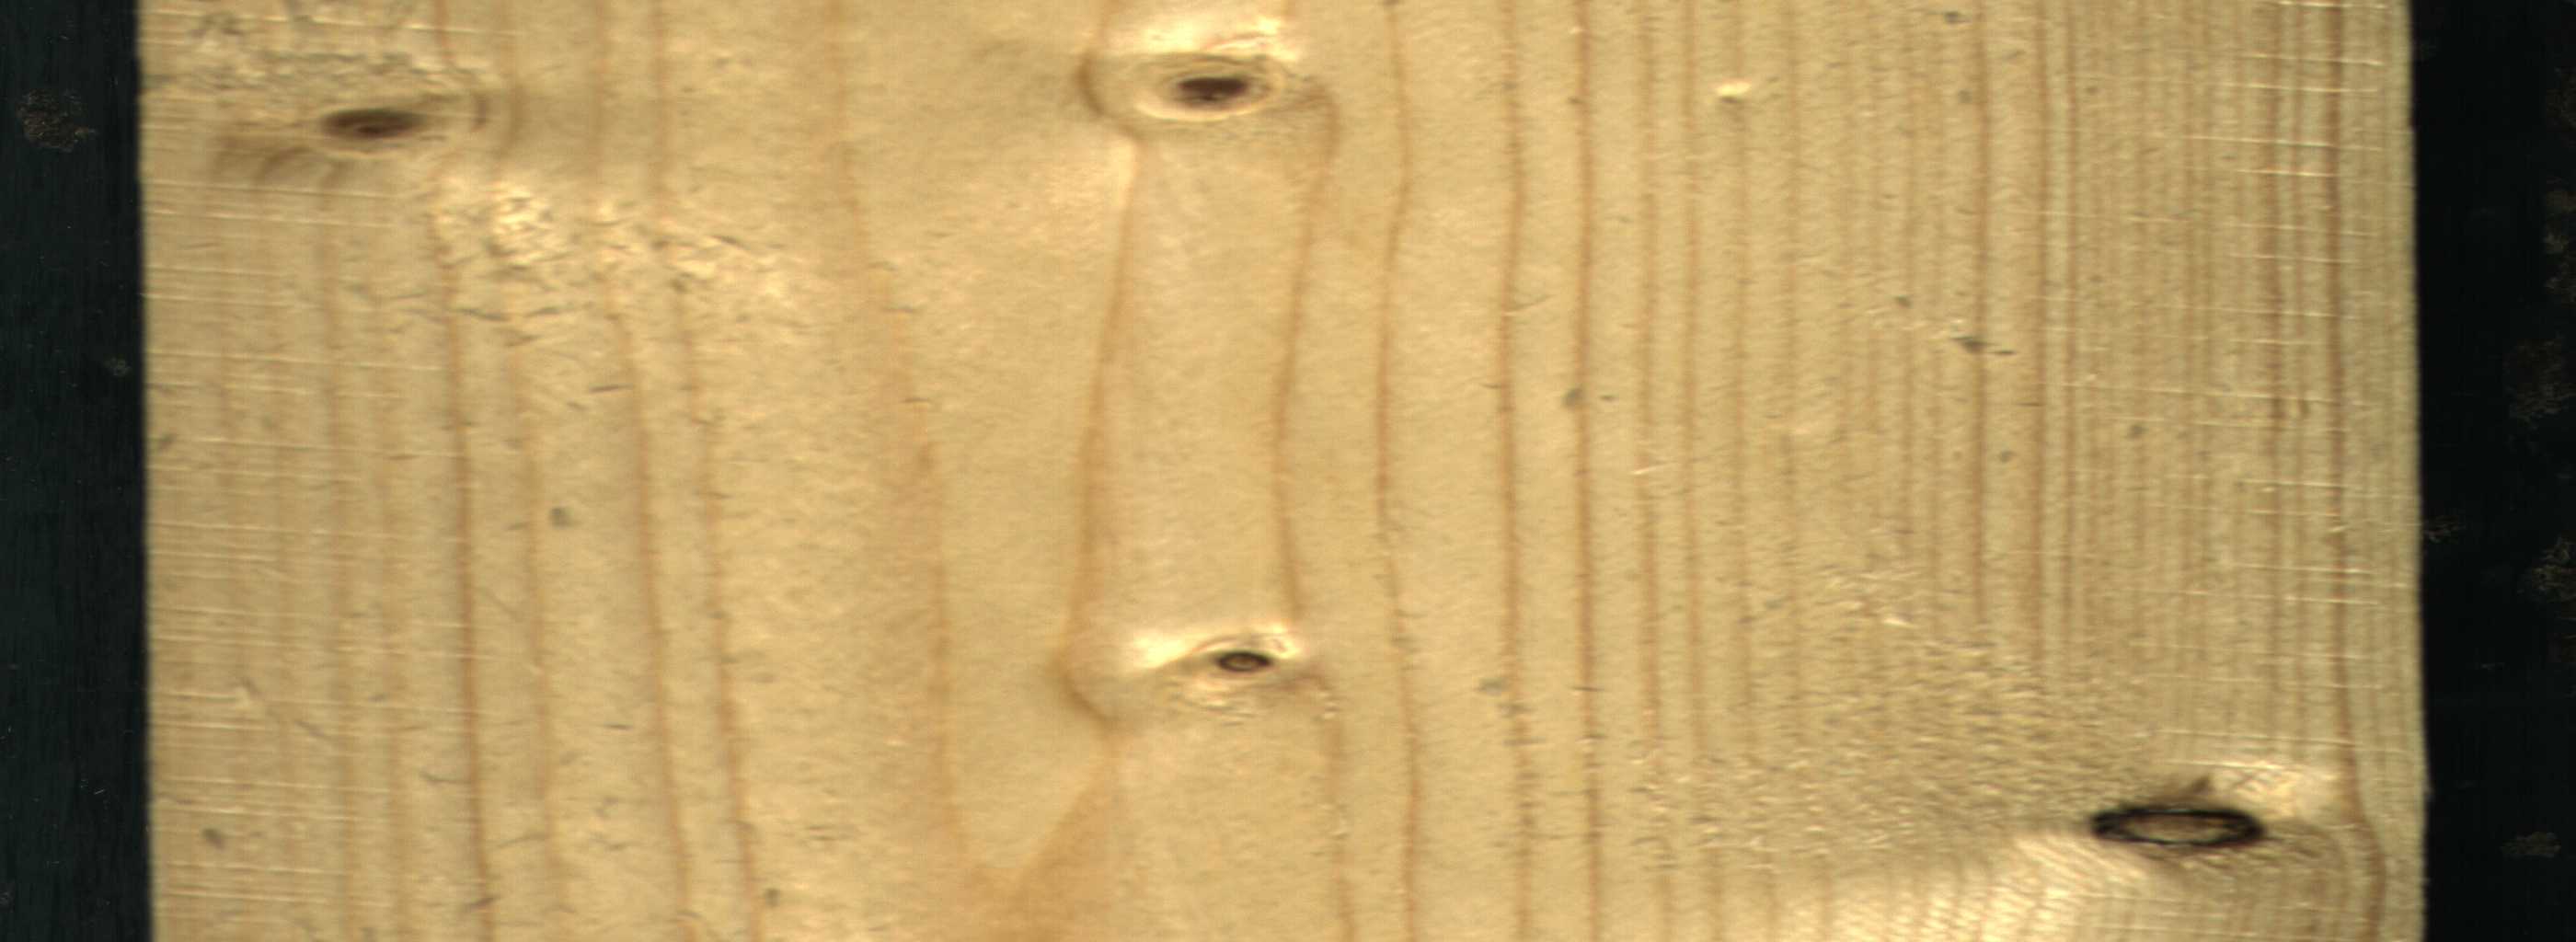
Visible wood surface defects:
Dead_Knot
Live_Knot
Live_Knot
Live_Knot